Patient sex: M
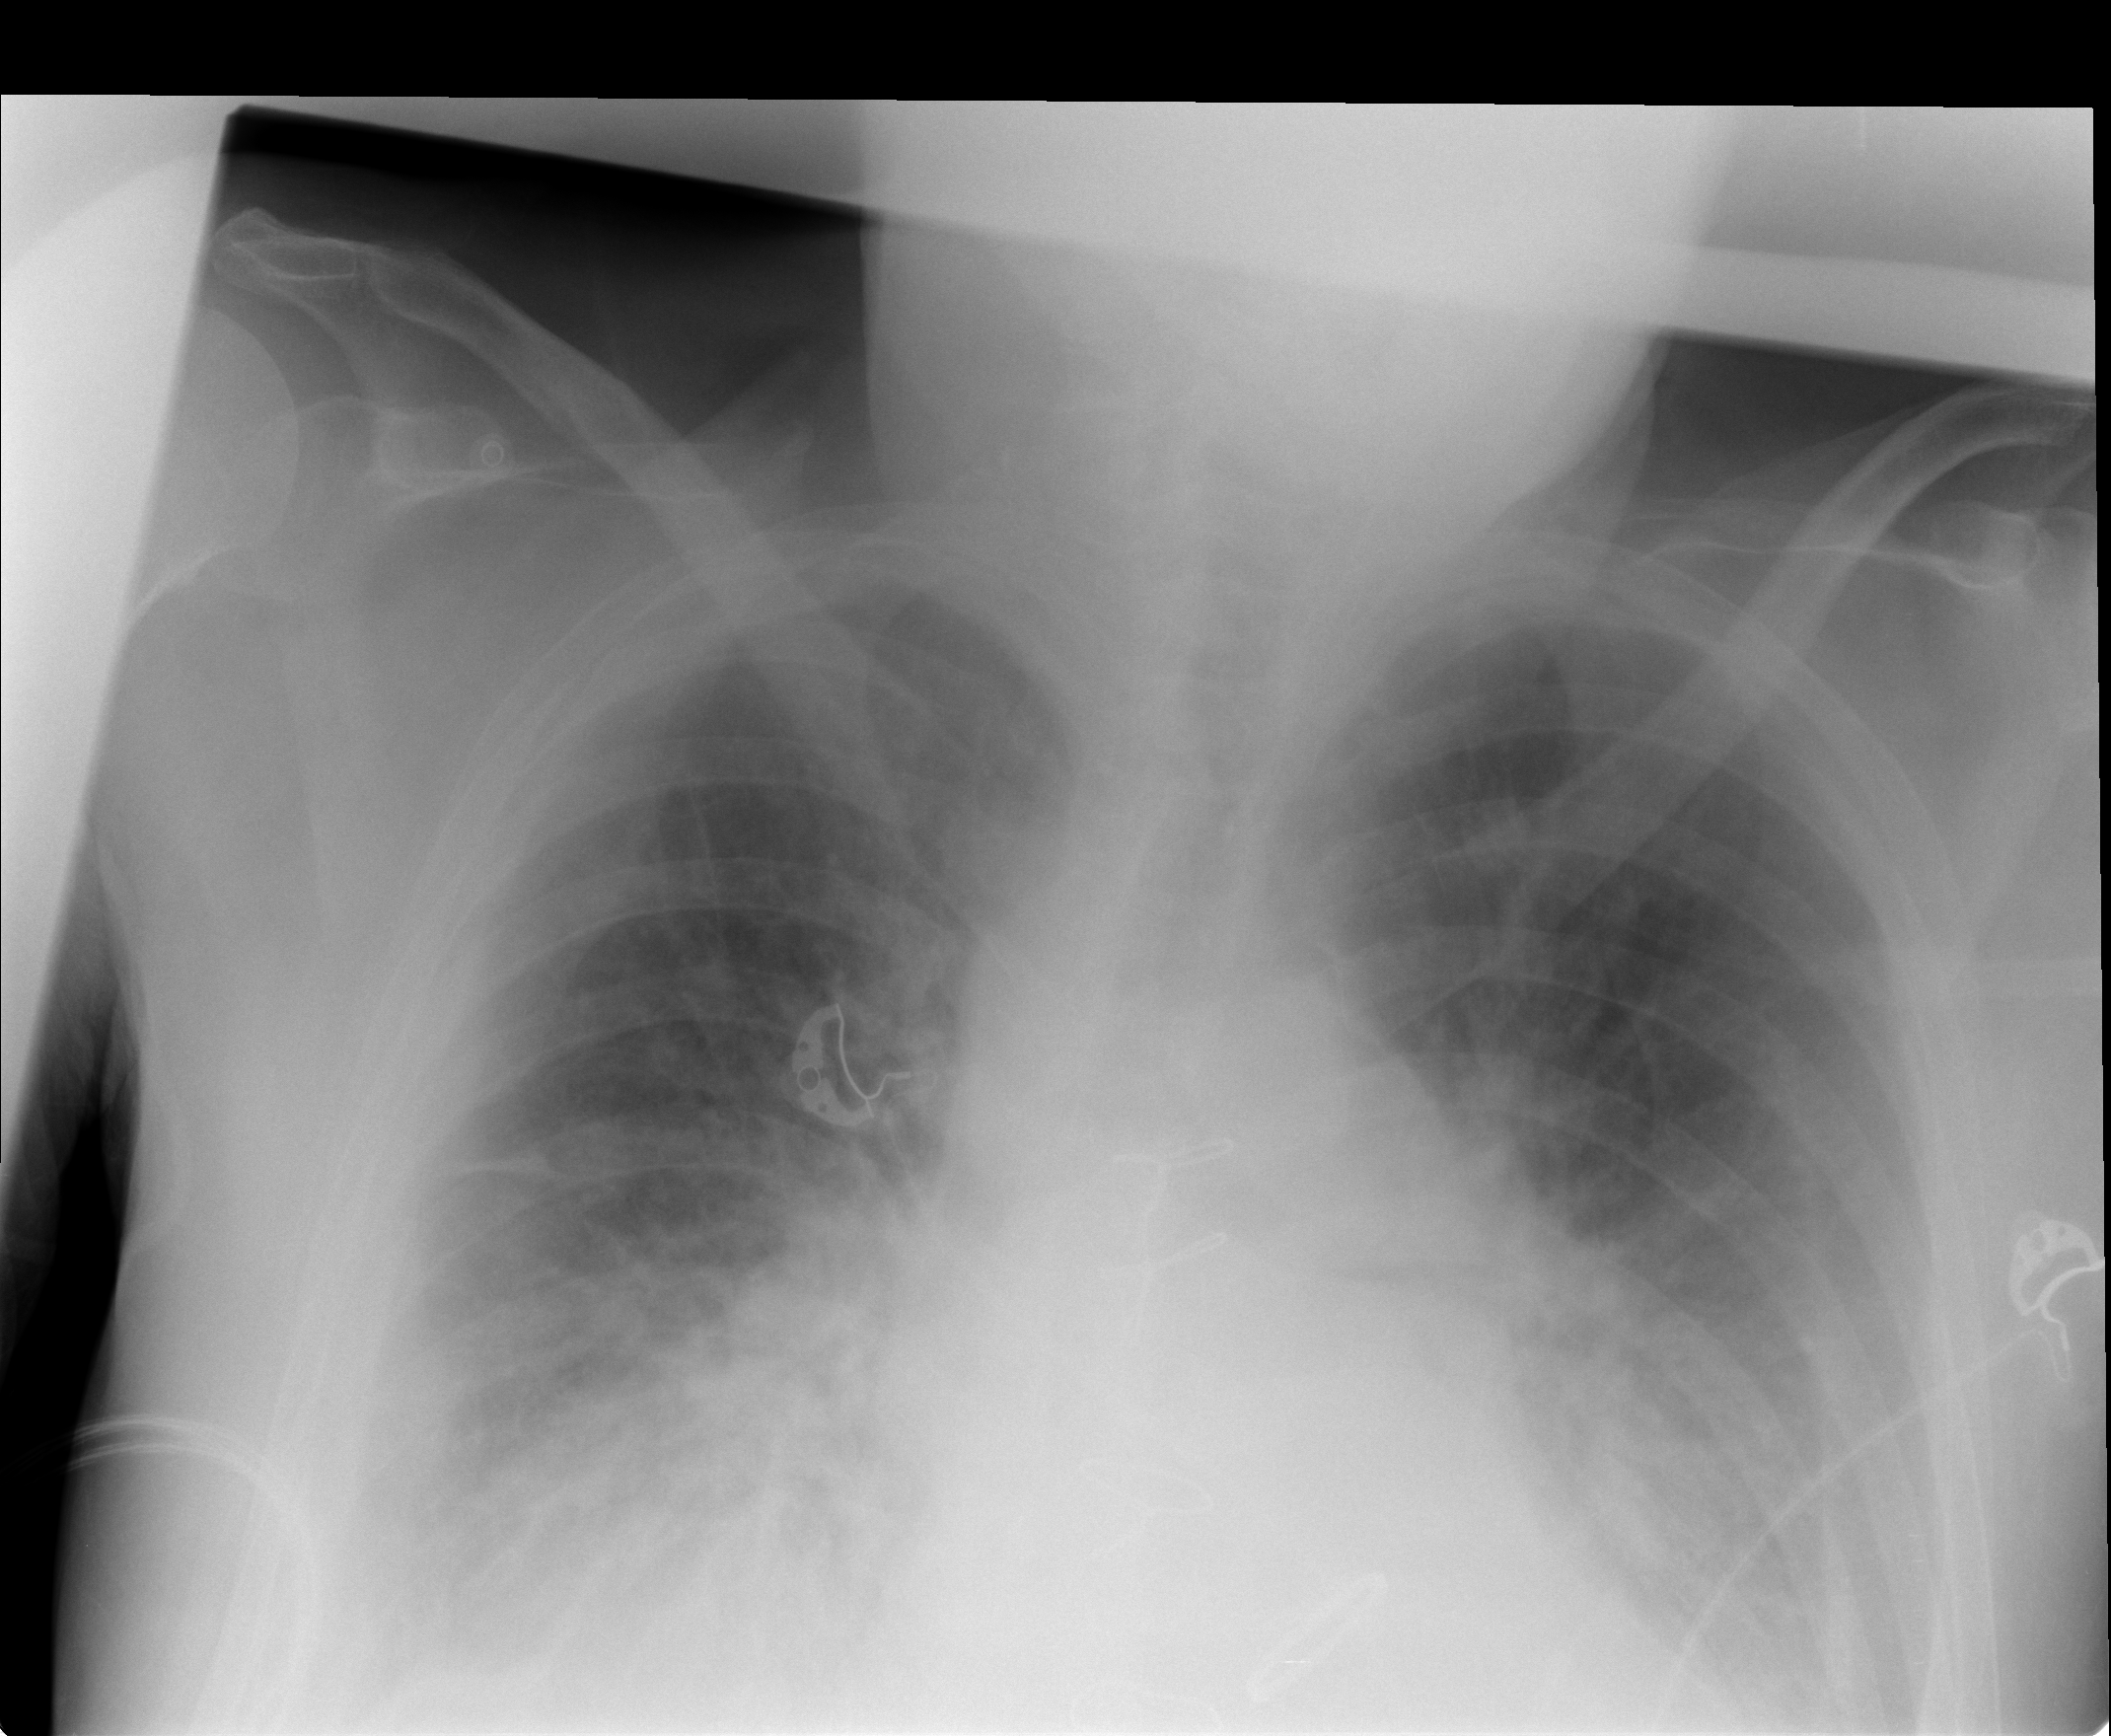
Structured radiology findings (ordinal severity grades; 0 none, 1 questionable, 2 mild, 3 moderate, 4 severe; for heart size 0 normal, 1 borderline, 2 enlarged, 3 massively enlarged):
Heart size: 2
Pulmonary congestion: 3
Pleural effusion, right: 3
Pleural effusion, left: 3
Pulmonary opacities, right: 2
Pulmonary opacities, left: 2
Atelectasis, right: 3
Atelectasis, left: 3